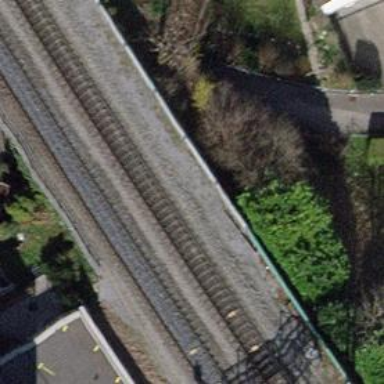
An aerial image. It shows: Bridge with electrified railway tracks featuring contact line.